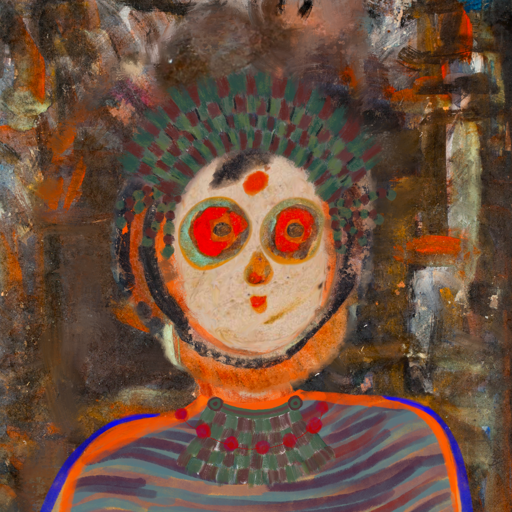
Background: GypsyQueen, Head And Neck Front: Rupkatha, Face Front: Sisters, Bust: Experience, Hair Front: Childish, Head Accessory: After_Raid_Crown, Second Necklace: After_Raid, Necklace: Irani_3, Baby: Blank